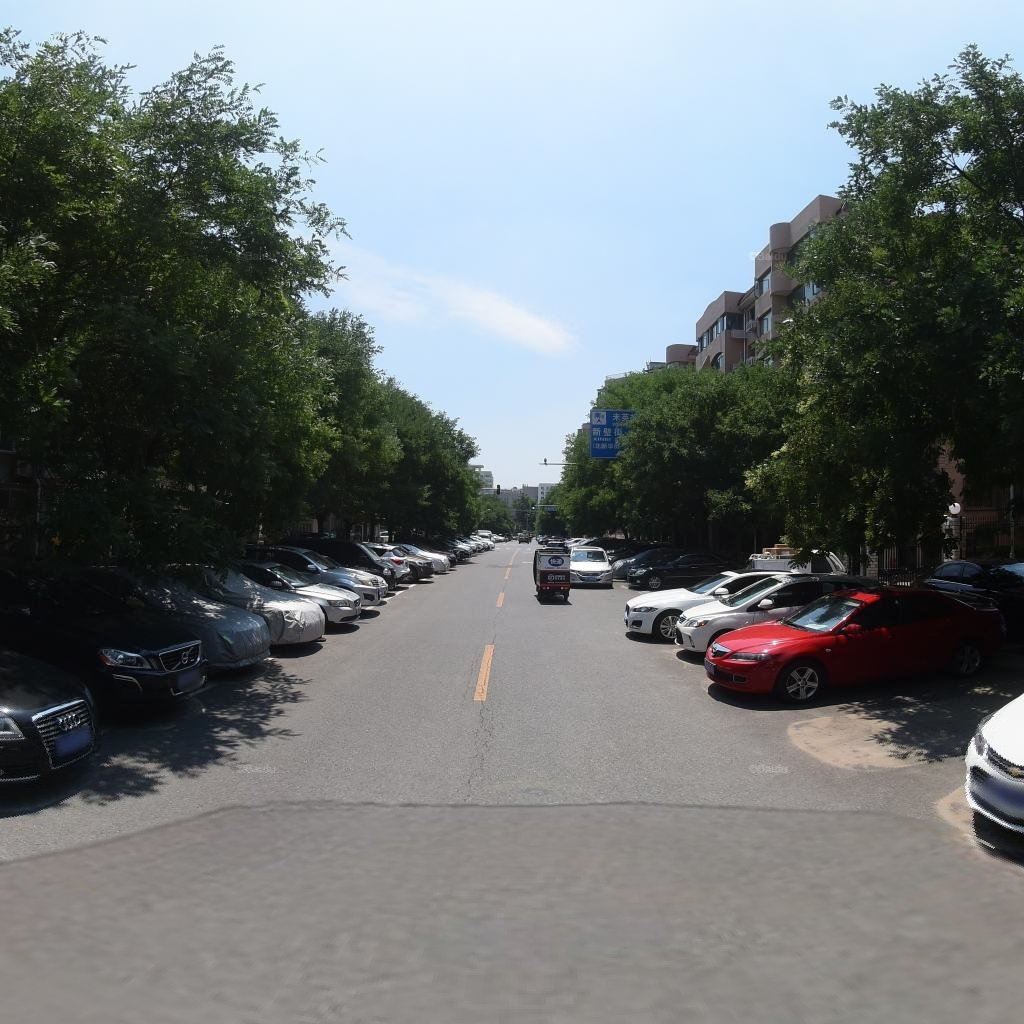
Region: Xicheng
Road damage annotations: longitudinal crack